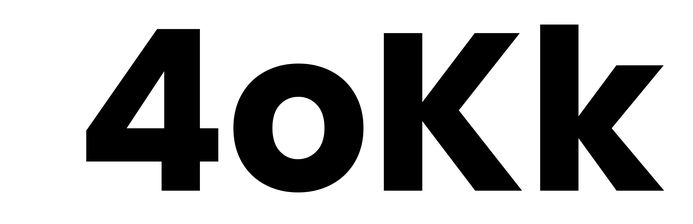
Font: Poppins-Bold